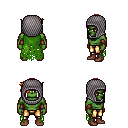
a pixel art fantasy rpg character, male body template, orc, green skin, green tattered cape, gold greaves, light blonde pixie cut hairstyle, chain hood, cloth bracers, brown shoes, four views (front, back, left, right), 2x2 character sprite sheet, small pixel art, hard edges, no anti-aliasing